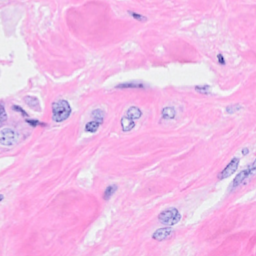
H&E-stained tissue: Breast